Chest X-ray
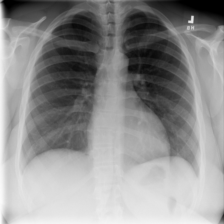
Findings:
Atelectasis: negative
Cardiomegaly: negative
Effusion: negative
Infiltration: negative
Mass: negative
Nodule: negative
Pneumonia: negative
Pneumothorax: negative
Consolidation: negative
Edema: negative
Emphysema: negative
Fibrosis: negative
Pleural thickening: negative
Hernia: negative